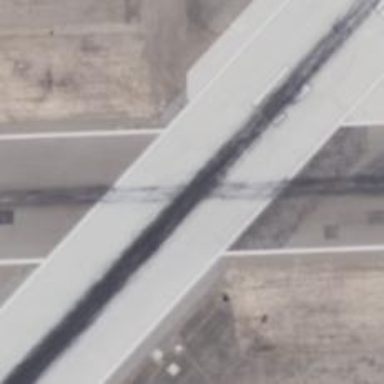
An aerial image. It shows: Runway surface made of asphalt at airport.